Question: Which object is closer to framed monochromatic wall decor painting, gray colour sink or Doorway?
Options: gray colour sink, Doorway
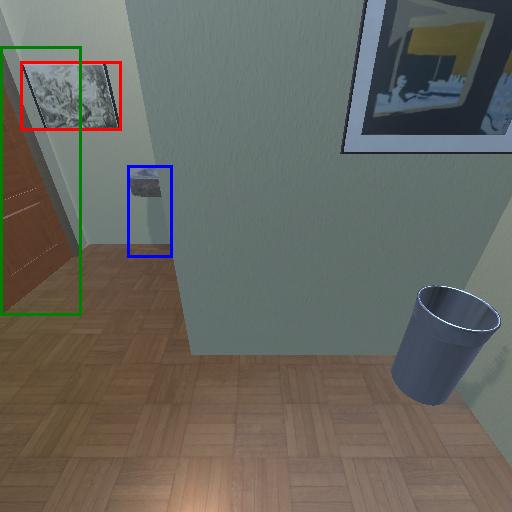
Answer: gray colour sink